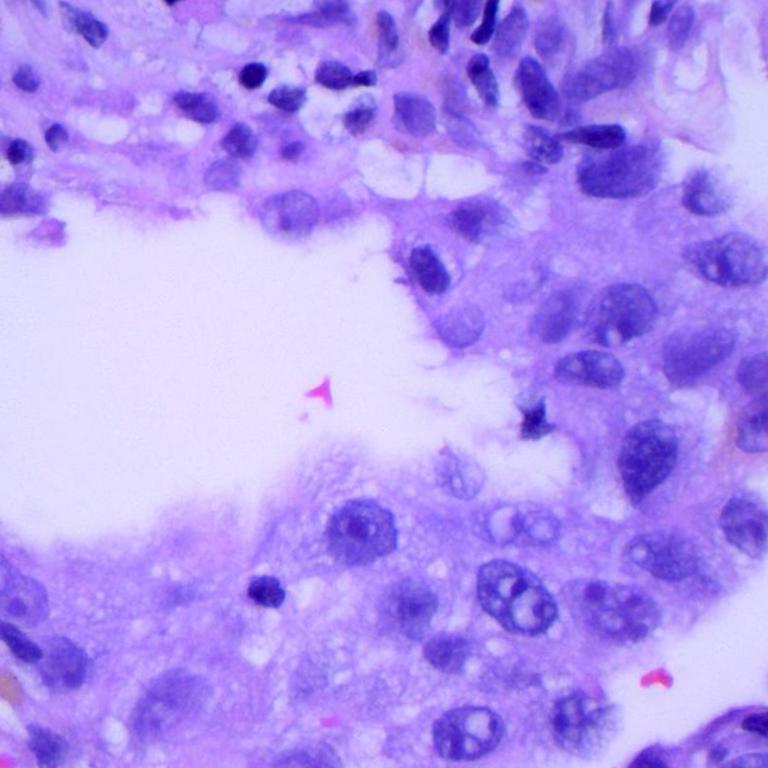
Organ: lung
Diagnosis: adenocarcinomas